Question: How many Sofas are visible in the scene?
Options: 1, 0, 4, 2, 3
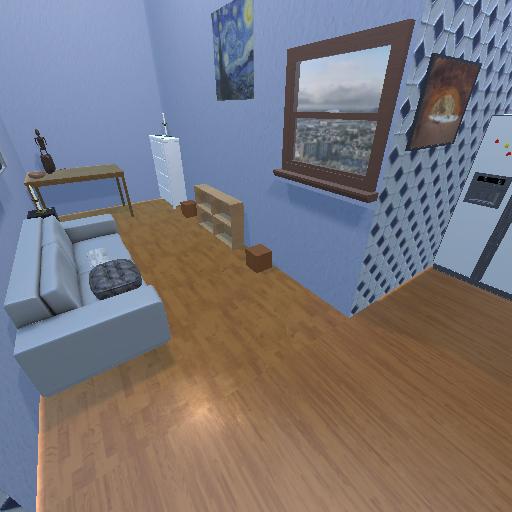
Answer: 1